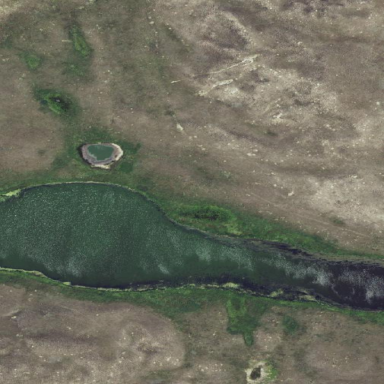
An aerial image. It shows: Beautiful lake surrounded by nature.